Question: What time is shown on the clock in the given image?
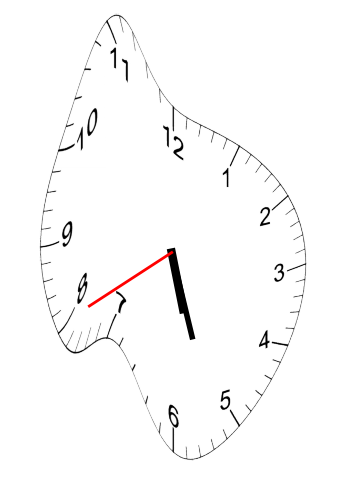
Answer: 05:26:40